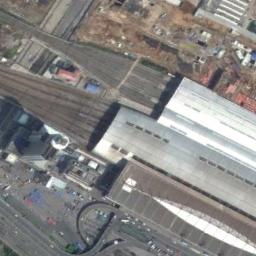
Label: railway_station